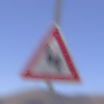
Verkehrszeichen: DoppelkurveZunaechstLinks
Umgebung: Outdoor, Nature
Tageszeit: Midday
Wetter: Clear
Licht: Natural
Jahreszeit: NotSpecified
Kontrast: HighContrast